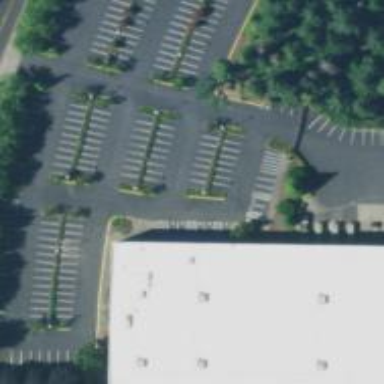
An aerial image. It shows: Parking space.